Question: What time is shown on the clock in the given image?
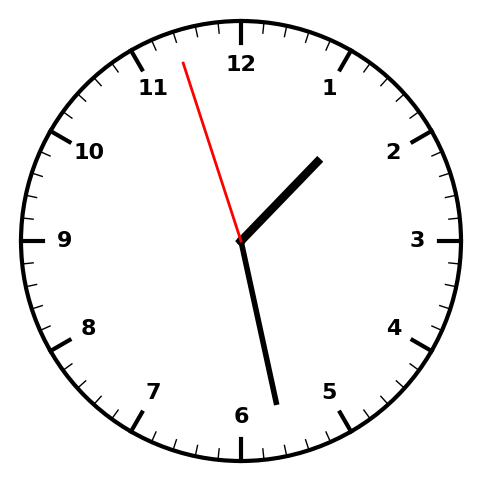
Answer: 01:27:57